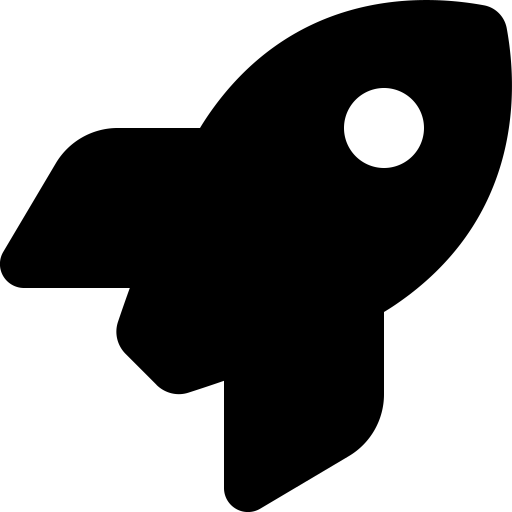
Tags: icon, FontAwesome, fa-icon, solid, rocket